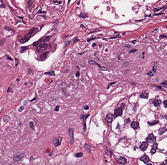
Tumor epithelial tissue: yes
Tumor-associated stroma tissue: yes
Normal tissue: no